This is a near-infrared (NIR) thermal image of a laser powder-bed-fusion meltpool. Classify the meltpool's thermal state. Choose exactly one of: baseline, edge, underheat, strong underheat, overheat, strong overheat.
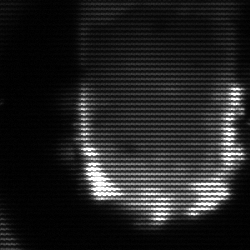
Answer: baseline